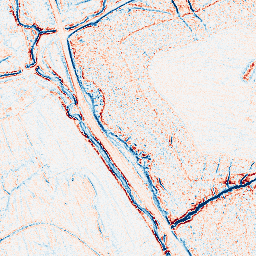
Category: edge_preserving
Decomposition family: anisotropic_diffusion
Decomposition parameters: iterations: 5
kappa: 30
gamma: 0.15
Upsampling method: quartic
Upsampling parameters: scale: 8
Upsampling scale: 8